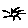
Label: sun